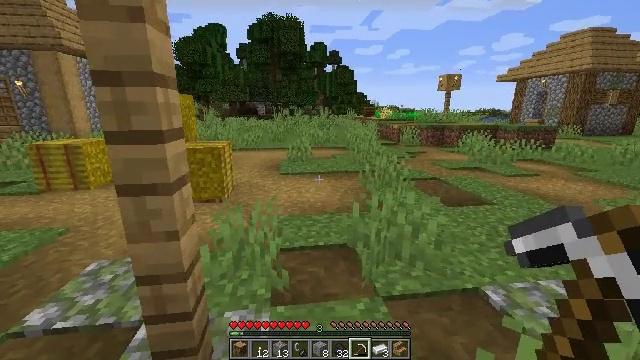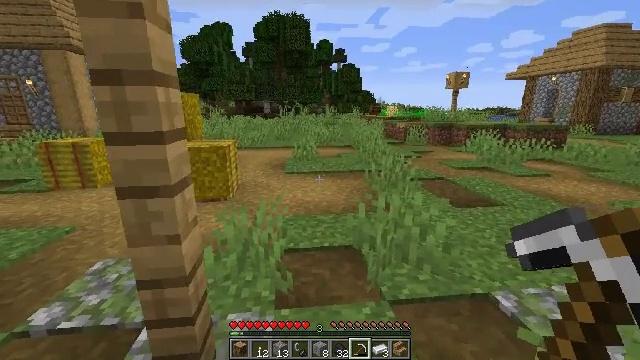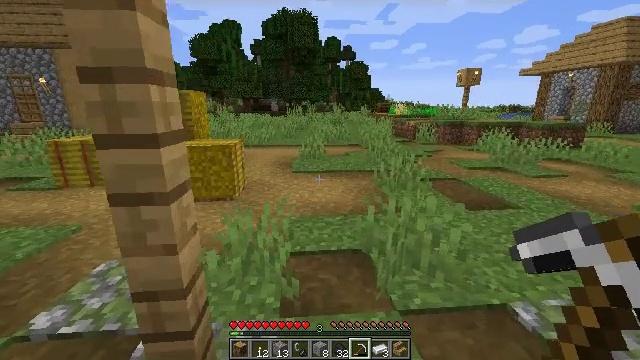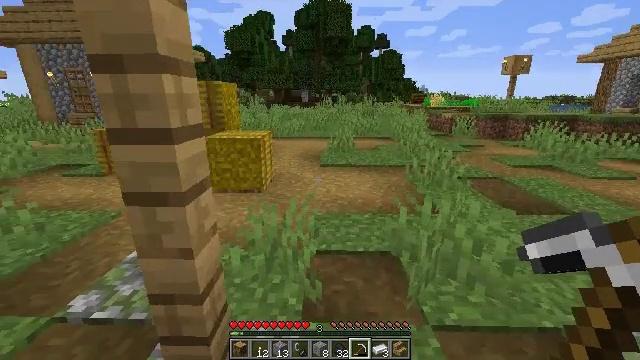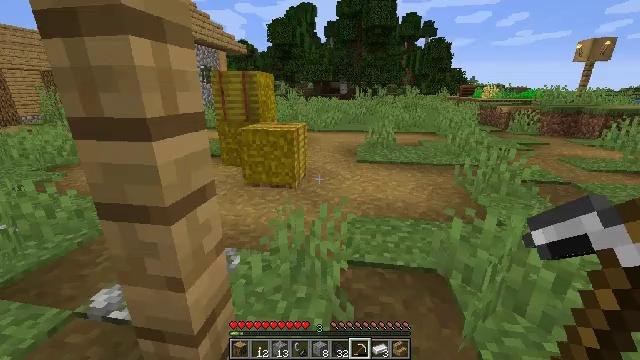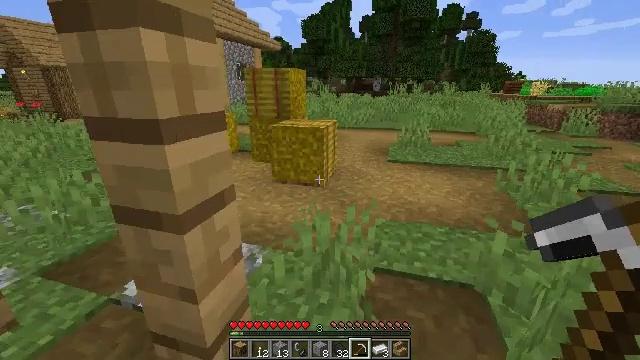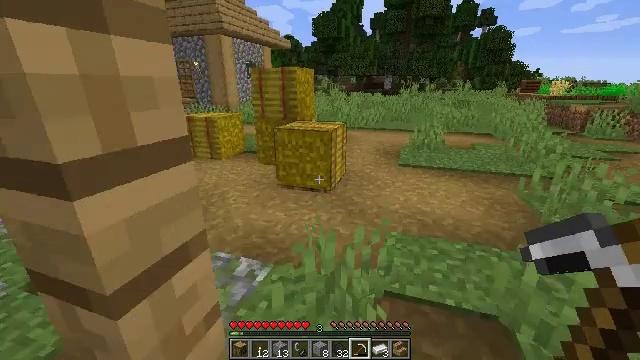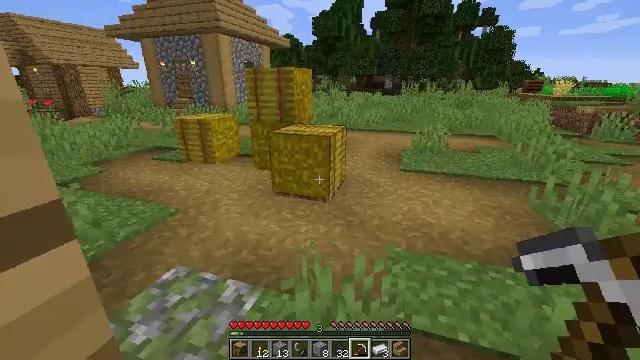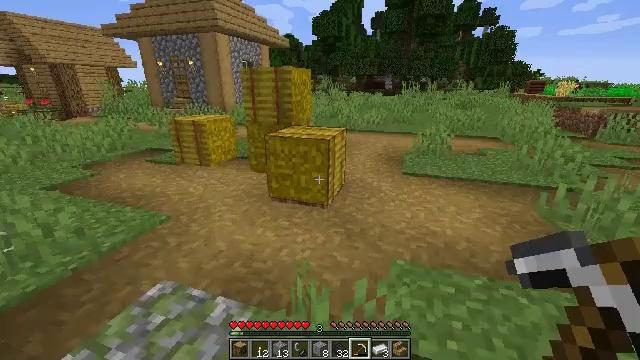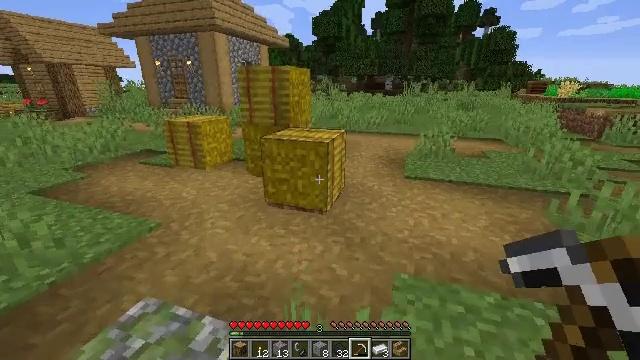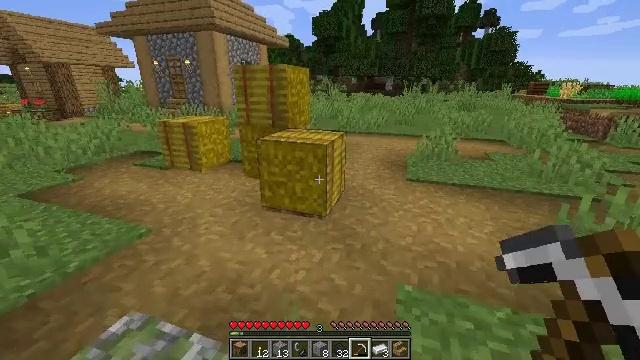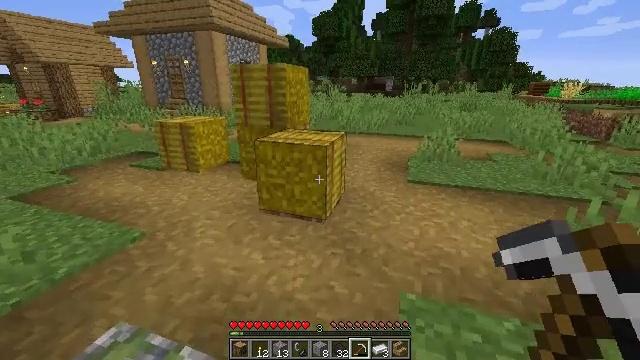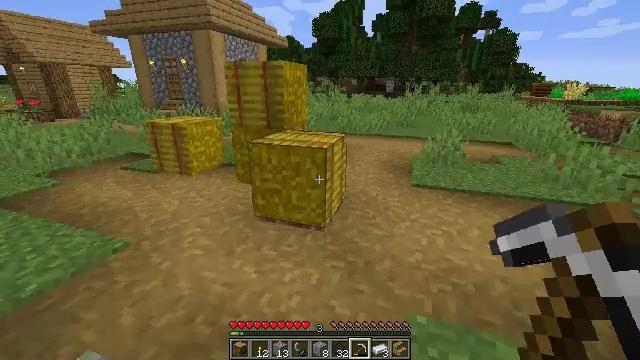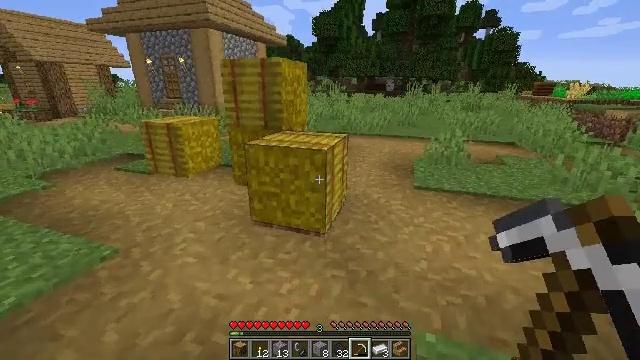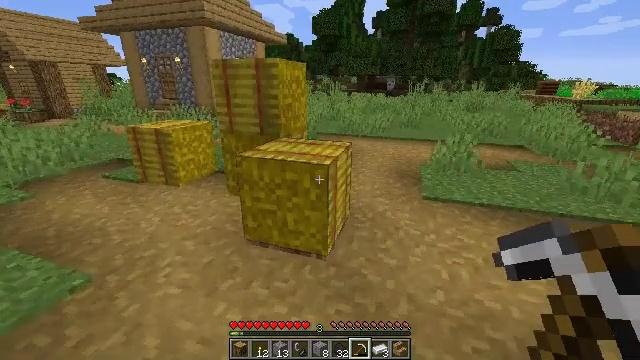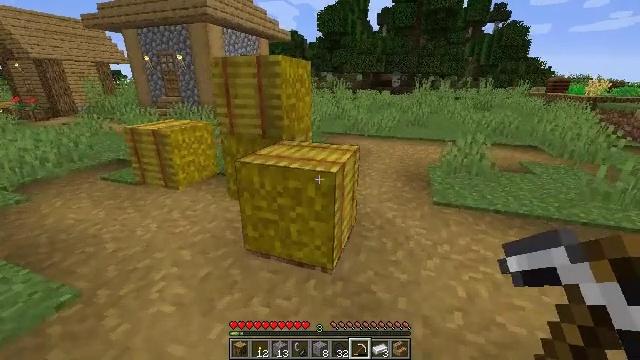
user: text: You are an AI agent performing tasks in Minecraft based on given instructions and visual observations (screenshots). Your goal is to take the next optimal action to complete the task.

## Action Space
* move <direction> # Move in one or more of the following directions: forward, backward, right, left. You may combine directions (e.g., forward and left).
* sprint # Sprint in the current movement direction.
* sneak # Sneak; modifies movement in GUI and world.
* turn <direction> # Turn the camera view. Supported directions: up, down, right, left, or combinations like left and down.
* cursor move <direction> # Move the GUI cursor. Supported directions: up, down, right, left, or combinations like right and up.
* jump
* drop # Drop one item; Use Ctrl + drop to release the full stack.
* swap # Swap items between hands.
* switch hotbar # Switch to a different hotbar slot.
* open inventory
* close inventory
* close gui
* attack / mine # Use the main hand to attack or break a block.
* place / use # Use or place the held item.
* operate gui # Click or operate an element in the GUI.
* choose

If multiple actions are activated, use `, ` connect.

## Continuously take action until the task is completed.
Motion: motion action
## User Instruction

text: Gather hay blocks from the farm.
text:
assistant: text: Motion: move forward and move right, turn left
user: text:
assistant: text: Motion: move forward and move right, turn left
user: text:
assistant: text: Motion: move forward and move right, turn left and down
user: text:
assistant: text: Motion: move forward and move right, turn left and down
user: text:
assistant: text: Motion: move forward and move right, turn left
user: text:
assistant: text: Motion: move forward and move right, turn left
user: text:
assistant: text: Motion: move forward and move right
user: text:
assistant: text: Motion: move forward and move right
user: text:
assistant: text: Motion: move forward and move right
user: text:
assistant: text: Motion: move forward and move right
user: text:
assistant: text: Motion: move forward and move right
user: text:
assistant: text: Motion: move forward and move right
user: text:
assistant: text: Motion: move forward and move right
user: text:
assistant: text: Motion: move forward and move right
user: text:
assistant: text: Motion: move forward and move right
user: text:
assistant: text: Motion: move forward and move right, turn left, attack / mine
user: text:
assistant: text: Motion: move forward and move right, attack / mine
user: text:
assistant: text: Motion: move forward and move right, attack / mine
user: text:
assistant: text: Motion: move forward and move right, attack / mine
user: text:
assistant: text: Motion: move forward and move right, attack / mine
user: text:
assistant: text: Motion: move forward and move right, attack / mine
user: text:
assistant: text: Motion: move forward and move right, attack / mine
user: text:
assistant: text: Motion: move forward and move right, turn down, attack / mine
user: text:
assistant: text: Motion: move forward and move right, turn down, attack / mine
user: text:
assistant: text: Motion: move right, turn down, attack / mine
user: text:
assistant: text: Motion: turn down, attack / mine
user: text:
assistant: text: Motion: turn down, attack / mine
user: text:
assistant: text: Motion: turn down, attack / mine
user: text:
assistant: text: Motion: turn down, attack / mine
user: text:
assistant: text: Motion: attack / mine